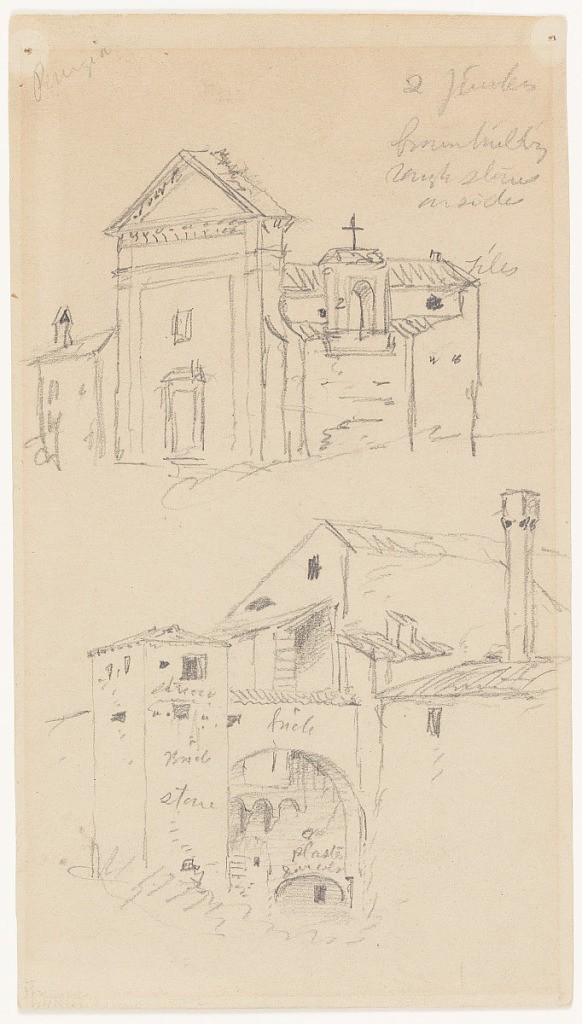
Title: Church and Covered Bridge, Perugia, Italy
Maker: Frederic Edwin Church, American, 1826–1900
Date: September 1868
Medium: Graphite on tan laid paper; verso: graphite
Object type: Drawing
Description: Architectural Sketches showing two separate views of buildings in Perugia, Italy. Above, a small church is viewed obliquely and is characterized by a classical facade with a pediment, as well as a separate arch surmounted by a cross. Below, a view of a large stone house is included. A tower at left connects to the main structure via a covered, arched bridge over a street. At right, the house's tall chimney is visible.

Verso: Mixed sketches from around Perugia and Florence showing, at right, the top of the tower of the Basilica of Saint Peter in Perugia, the statue of the figure of Justice atop the Column of Justice in Florence, at center, and in the lower portion, a tall reed of grass is shown beside an indistinct architectural sketch.